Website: home-depot
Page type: billing-address
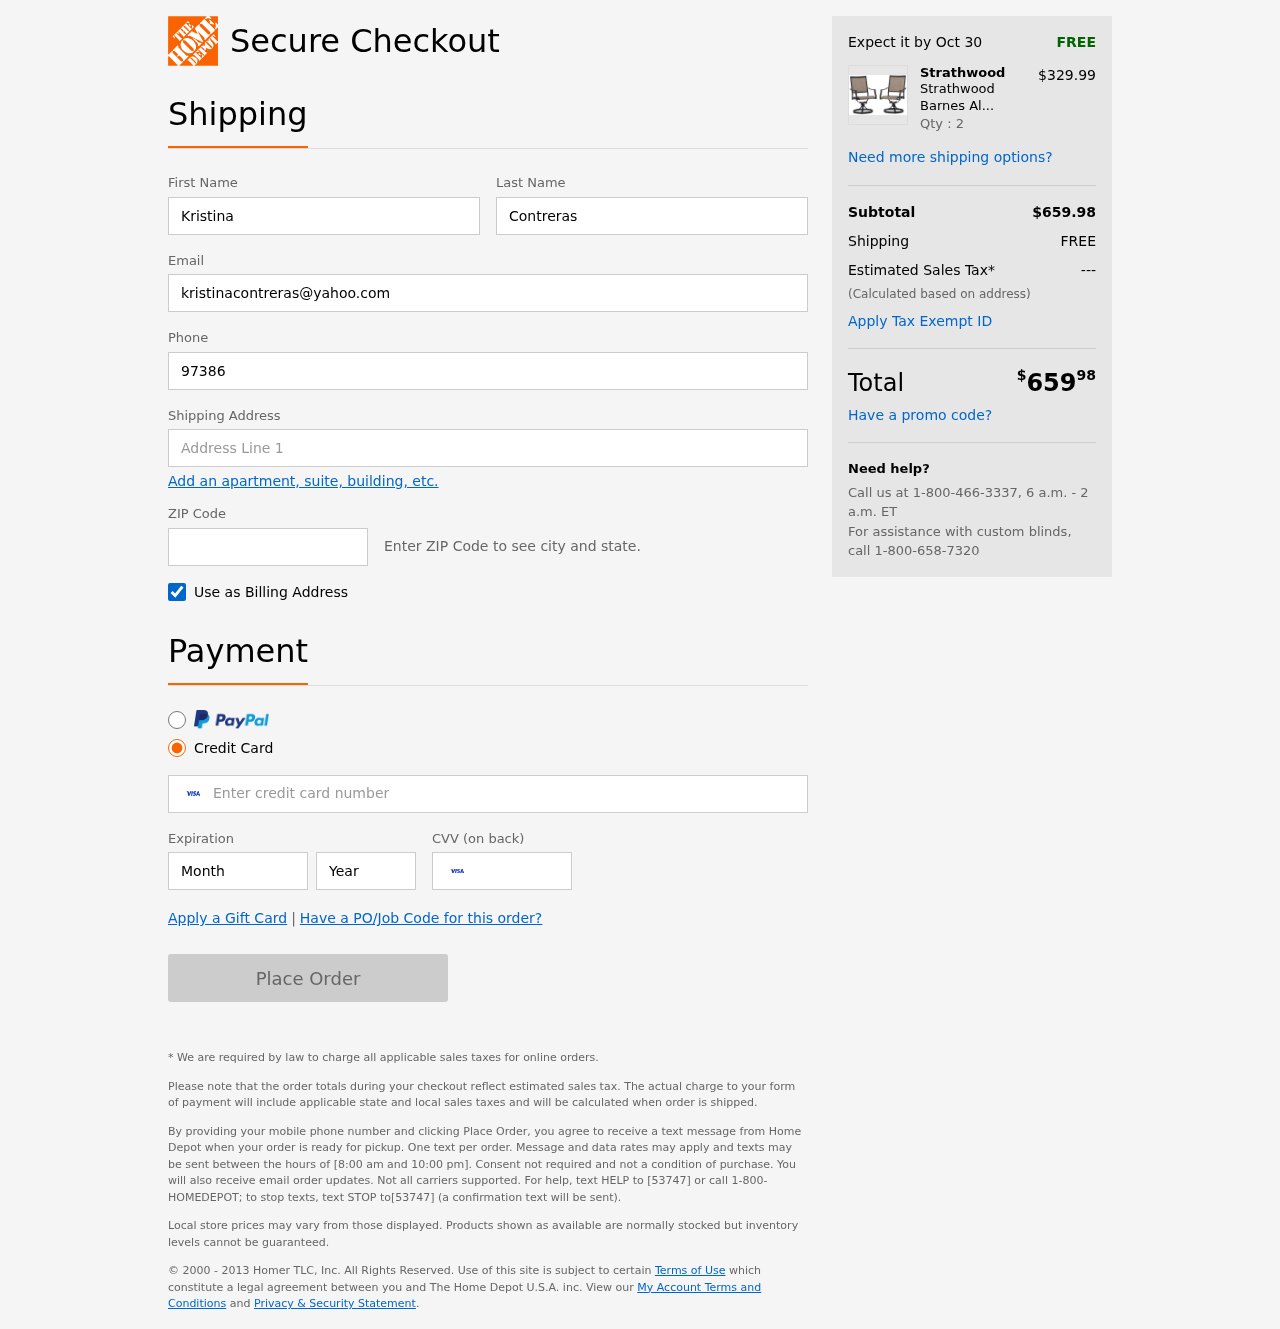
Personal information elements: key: PII_FIRSTNAME
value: Kristina
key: PII_LASTNAME
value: Contreras
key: PII_EMAIL
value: kristinacontreras@yahoo.com
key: PII_PHONE
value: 9738683974
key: PII_STREET
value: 85668 Sharon Extension
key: PII_POSTCODE
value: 45027
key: PII_CARD_NUMBER
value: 4358 8596 7468 3478
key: PII_CARD_EXPIRY_MONTH
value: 11
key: PII_CARD_CVV
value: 230
Product elements: key: PRODUCT1_BRAND
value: Strathwood
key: PRODUCT1_NAME
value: Strathwood Barnes Aluminum Swivel Rocker Chair, Set of 2
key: PRODUCT1_PRICE
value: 329.99
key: PRODUCT1_QUANTITY
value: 2
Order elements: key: ORDER_DELIVERY_DATE
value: Oct 30
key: ORDER_SUBTOTAL
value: $659.98
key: ORDER_SHIPPING_COST
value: FREE
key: ORDER_TAX
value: ---
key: ORDER_TOTAL2
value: $65998